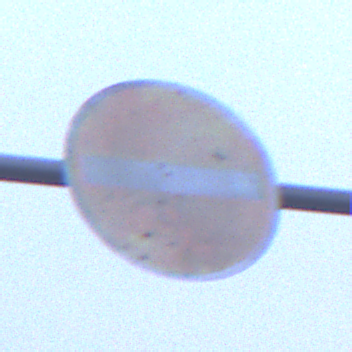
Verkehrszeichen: VerbotDerEinfahrt
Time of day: SunriseSunset
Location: Outdoor (Urban)
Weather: Overcast
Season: NotSpecified
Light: Natural